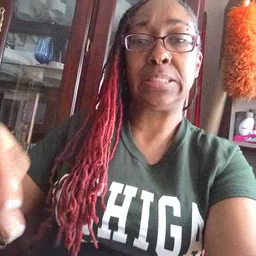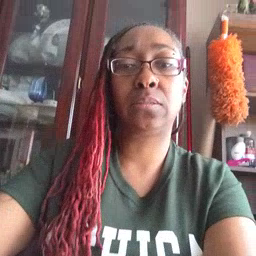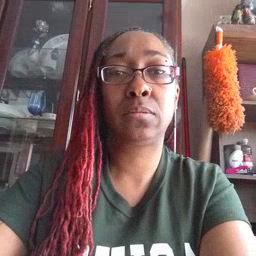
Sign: jeans